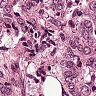
Metastatic tissue present: yes